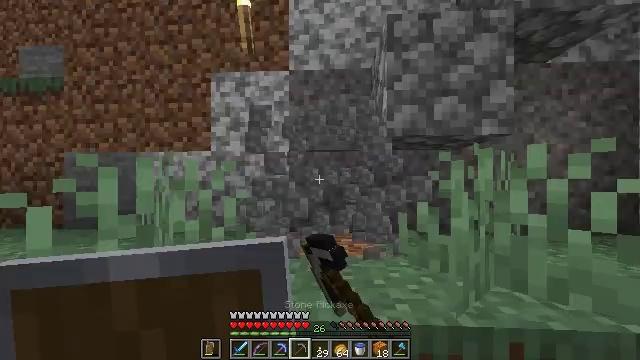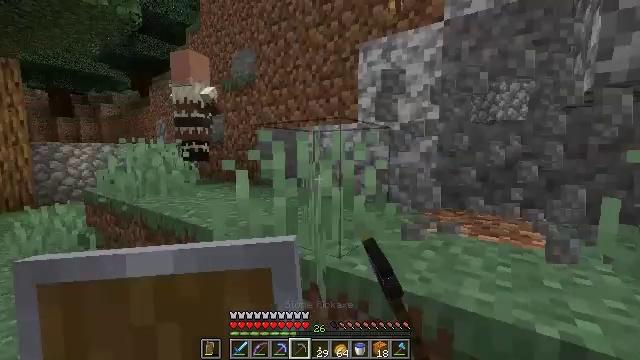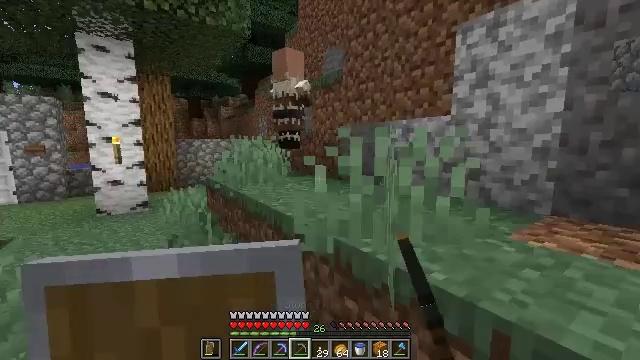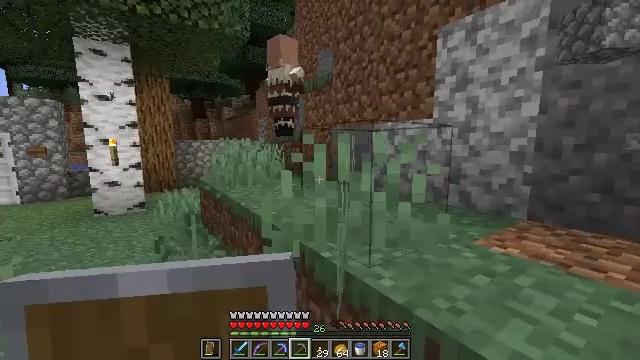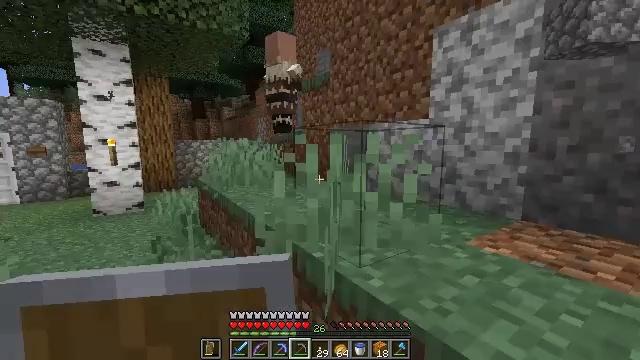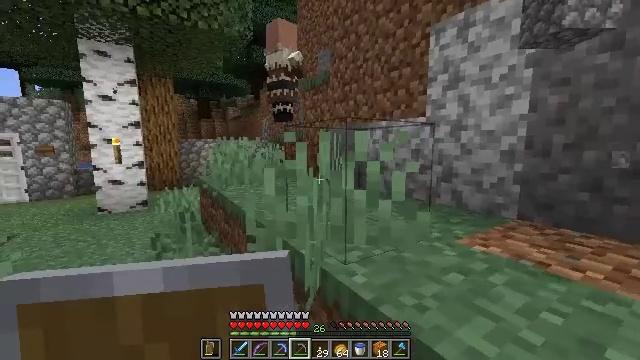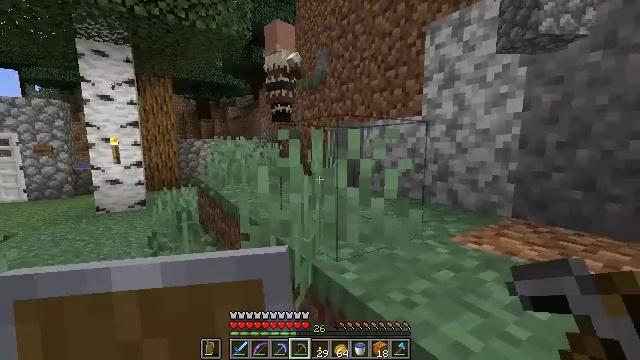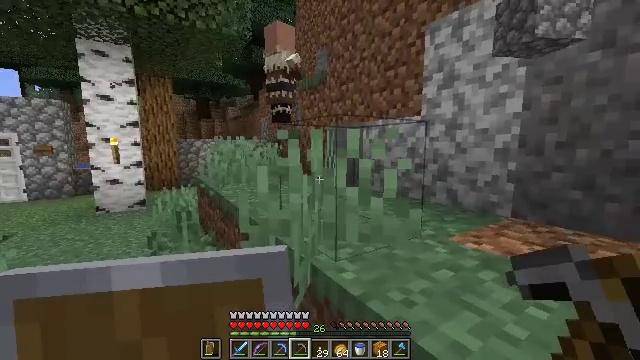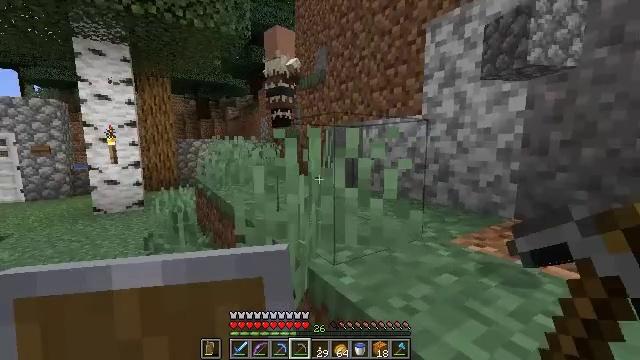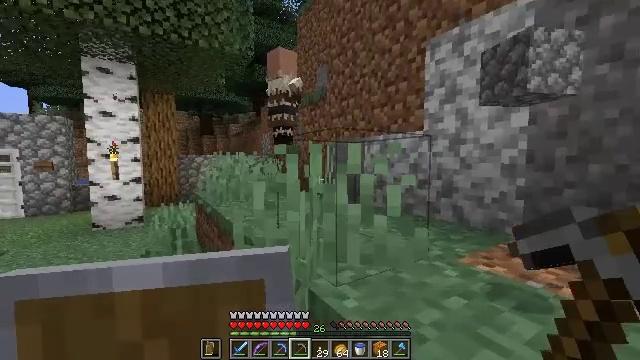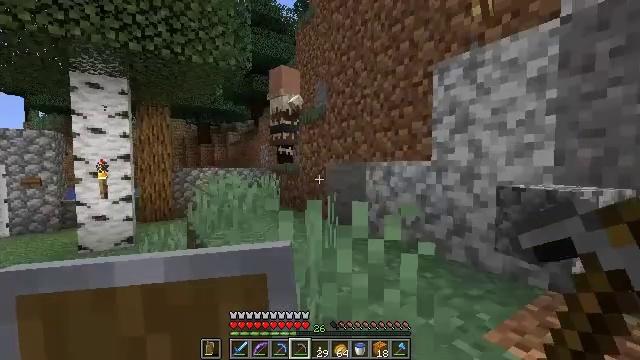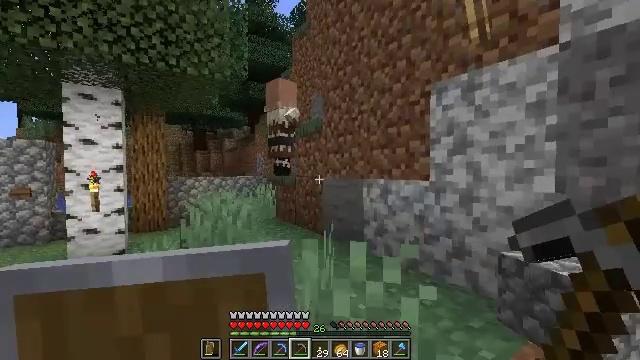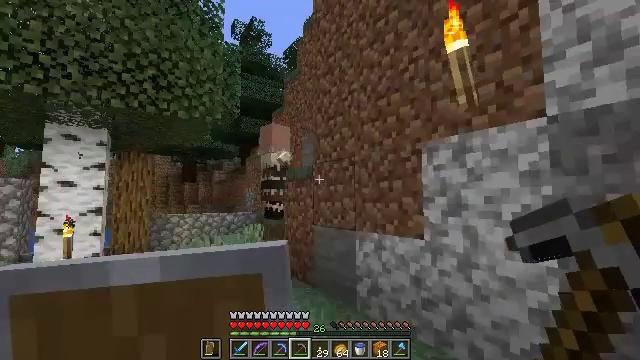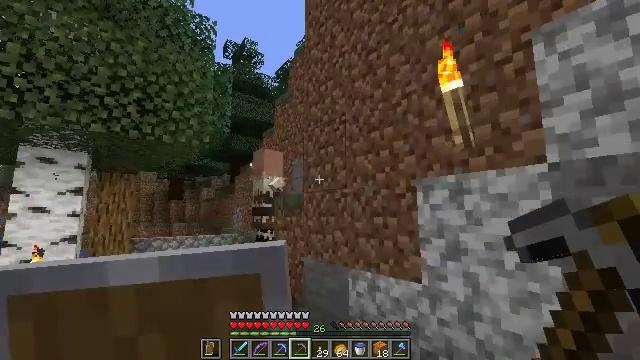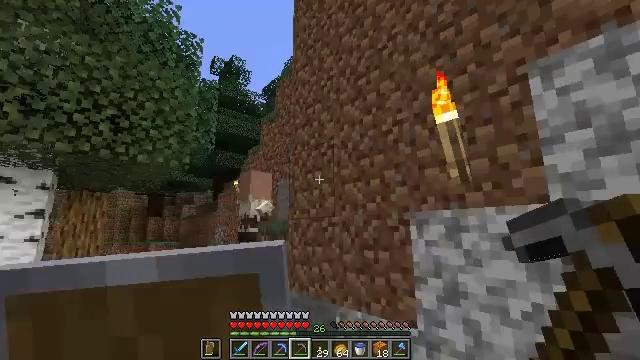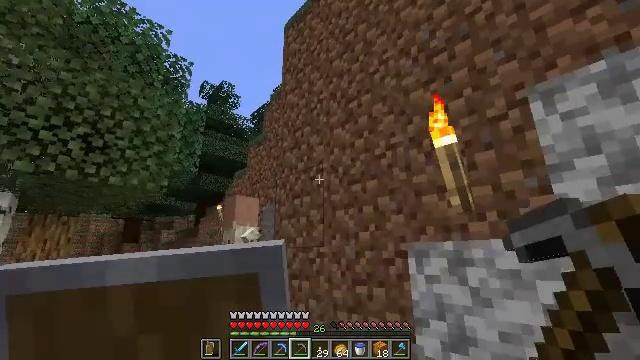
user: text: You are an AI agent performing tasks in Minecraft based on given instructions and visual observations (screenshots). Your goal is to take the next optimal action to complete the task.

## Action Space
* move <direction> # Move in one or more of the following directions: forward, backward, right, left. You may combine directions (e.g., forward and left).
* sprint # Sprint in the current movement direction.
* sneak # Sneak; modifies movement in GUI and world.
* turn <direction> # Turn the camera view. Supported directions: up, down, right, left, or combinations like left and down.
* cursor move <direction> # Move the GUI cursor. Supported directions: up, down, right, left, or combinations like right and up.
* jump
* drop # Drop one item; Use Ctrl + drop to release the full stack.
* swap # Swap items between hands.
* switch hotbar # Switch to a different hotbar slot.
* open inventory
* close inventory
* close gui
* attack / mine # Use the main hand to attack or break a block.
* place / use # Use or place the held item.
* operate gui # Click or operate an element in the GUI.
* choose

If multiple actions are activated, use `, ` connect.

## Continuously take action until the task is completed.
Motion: motion action
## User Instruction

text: Mine the anvil to break it.
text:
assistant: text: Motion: move right, turn left and down
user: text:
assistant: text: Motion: move right, turn left and down
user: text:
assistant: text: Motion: move right, turn left
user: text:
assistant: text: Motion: no_op
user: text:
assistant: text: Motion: turn left
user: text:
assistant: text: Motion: no_op
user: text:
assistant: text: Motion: no_op
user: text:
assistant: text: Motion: move forward
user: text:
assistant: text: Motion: move forward, turn up
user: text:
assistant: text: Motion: move forward, turn up, jump
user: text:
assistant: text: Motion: move forward, turn up, jump
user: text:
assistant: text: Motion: move forward, turn right and up, jump
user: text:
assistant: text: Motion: move forward, turn right and up
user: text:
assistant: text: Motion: move forward, turn right and up
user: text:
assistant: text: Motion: move forward, turn right and up
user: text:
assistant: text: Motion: move forward, turn up
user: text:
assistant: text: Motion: move forward and move left
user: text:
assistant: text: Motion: move forward and move left, turn left and down
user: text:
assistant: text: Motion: move forward and move left, turn left and down
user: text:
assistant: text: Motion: move forward and move left, turn left and down
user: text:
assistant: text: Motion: move forward and move left, turn right and down
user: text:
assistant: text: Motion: move forward and move left
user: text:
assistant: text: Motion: move forward
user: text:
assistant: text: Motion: move forward
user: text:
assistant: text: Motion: move forward
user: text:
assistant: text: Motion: move forward, turn right and up
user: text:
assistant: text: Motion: move forward and move left, turn right and up
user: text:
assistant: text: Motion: move forward and move left, turn right and up
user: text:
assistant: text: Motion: move forward and move left, turn right and up
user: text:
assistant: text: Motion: move forward and move left, turn right and up